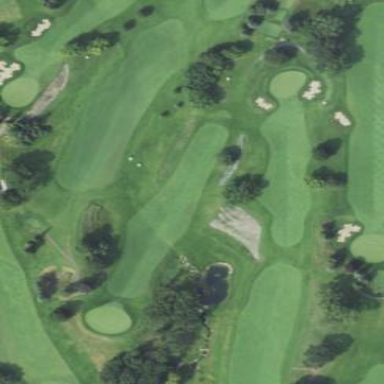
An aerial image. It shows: Golf fairway in the image.